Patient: sex F, age 41
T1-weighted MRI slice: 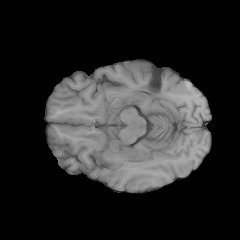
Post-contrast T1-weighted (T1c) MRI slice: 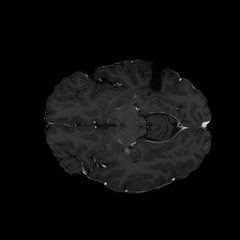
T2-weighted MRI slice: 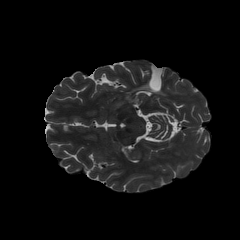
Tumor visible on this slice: no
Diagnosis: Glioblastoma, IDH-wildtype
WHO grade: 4